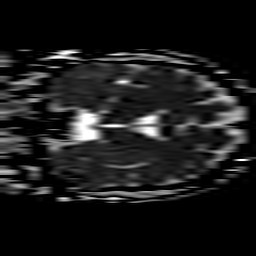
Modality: ADC
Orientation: coronal
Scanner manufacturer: philips
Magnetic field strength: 3 T
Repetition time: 3.339 s
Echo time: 0.076 s